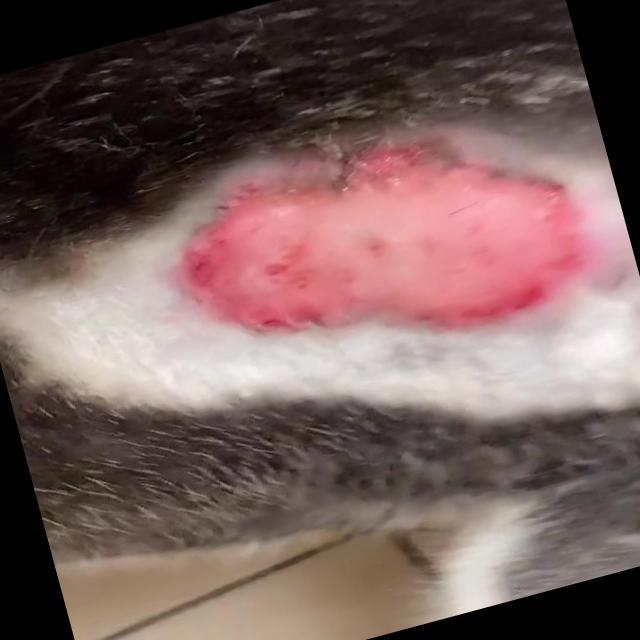
Canine dermatitis — inflammation of the skin presenting with erythema, pruritus, papules, and excoriation. May be allergic, contact, or atopic in origin.